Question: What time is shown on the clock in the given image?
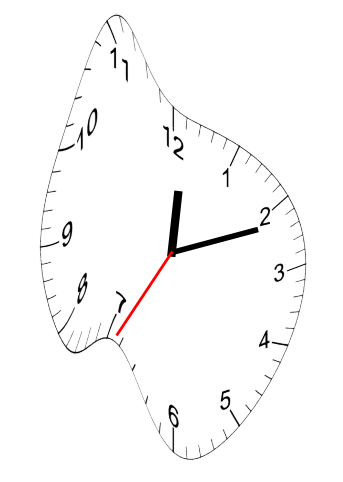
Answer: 12:11:35